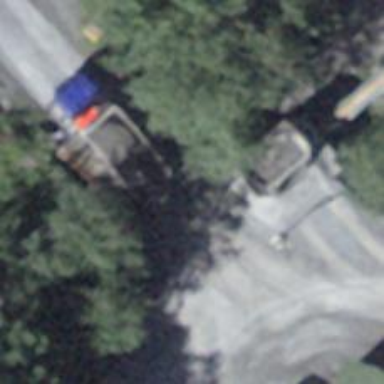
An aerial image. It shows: Lift gate barrier.